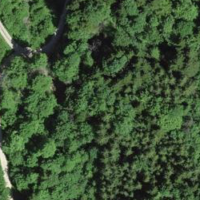
EUNIS habitat code: 41
Species observed at this site:
Arctium lappa
Aegopodium podagraria
Petasites albus